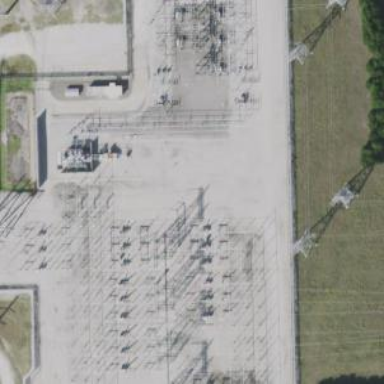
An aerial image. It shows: Switch for power supply.